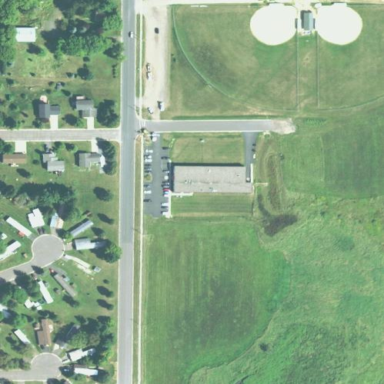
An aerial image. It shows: Dog park enclosed with chain link fence.